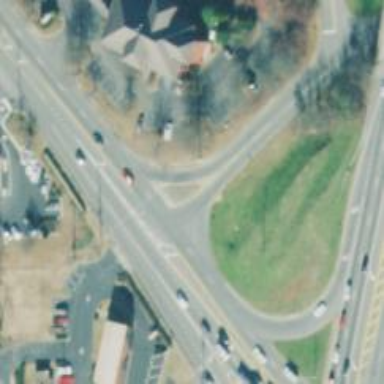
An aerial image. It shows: Left sidewalk along asphalt tertiary road.